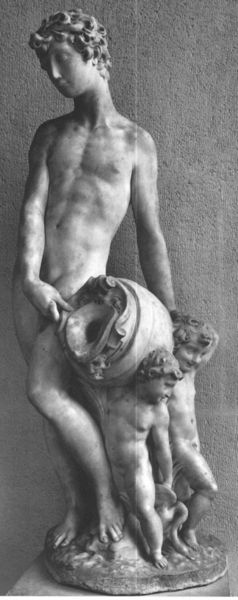
Titel: Jugendlicher Flußgott
Künstler: Pierino da Vinci
Institution: Paris, Louvre
Schlagwörter: akt, mann, nackt, frau, marmor, nacht, weiss, sockel, stein, tragen, figur, locken, kinder, engel, krug, skulptur, statue, zwei, jungen, knaben, klein, nabel, junge, foto, gefäß, antike, knabe, lockig, schwarzweiß, fass, jüngling, faun, spielbein, standbein, putten, putti, marmaor, lockige haare, trug, kinderpornographie